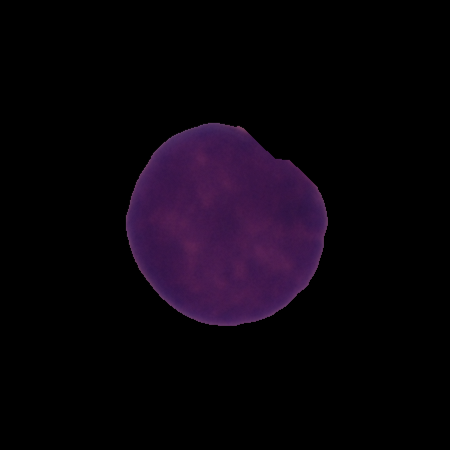
Label: healthy